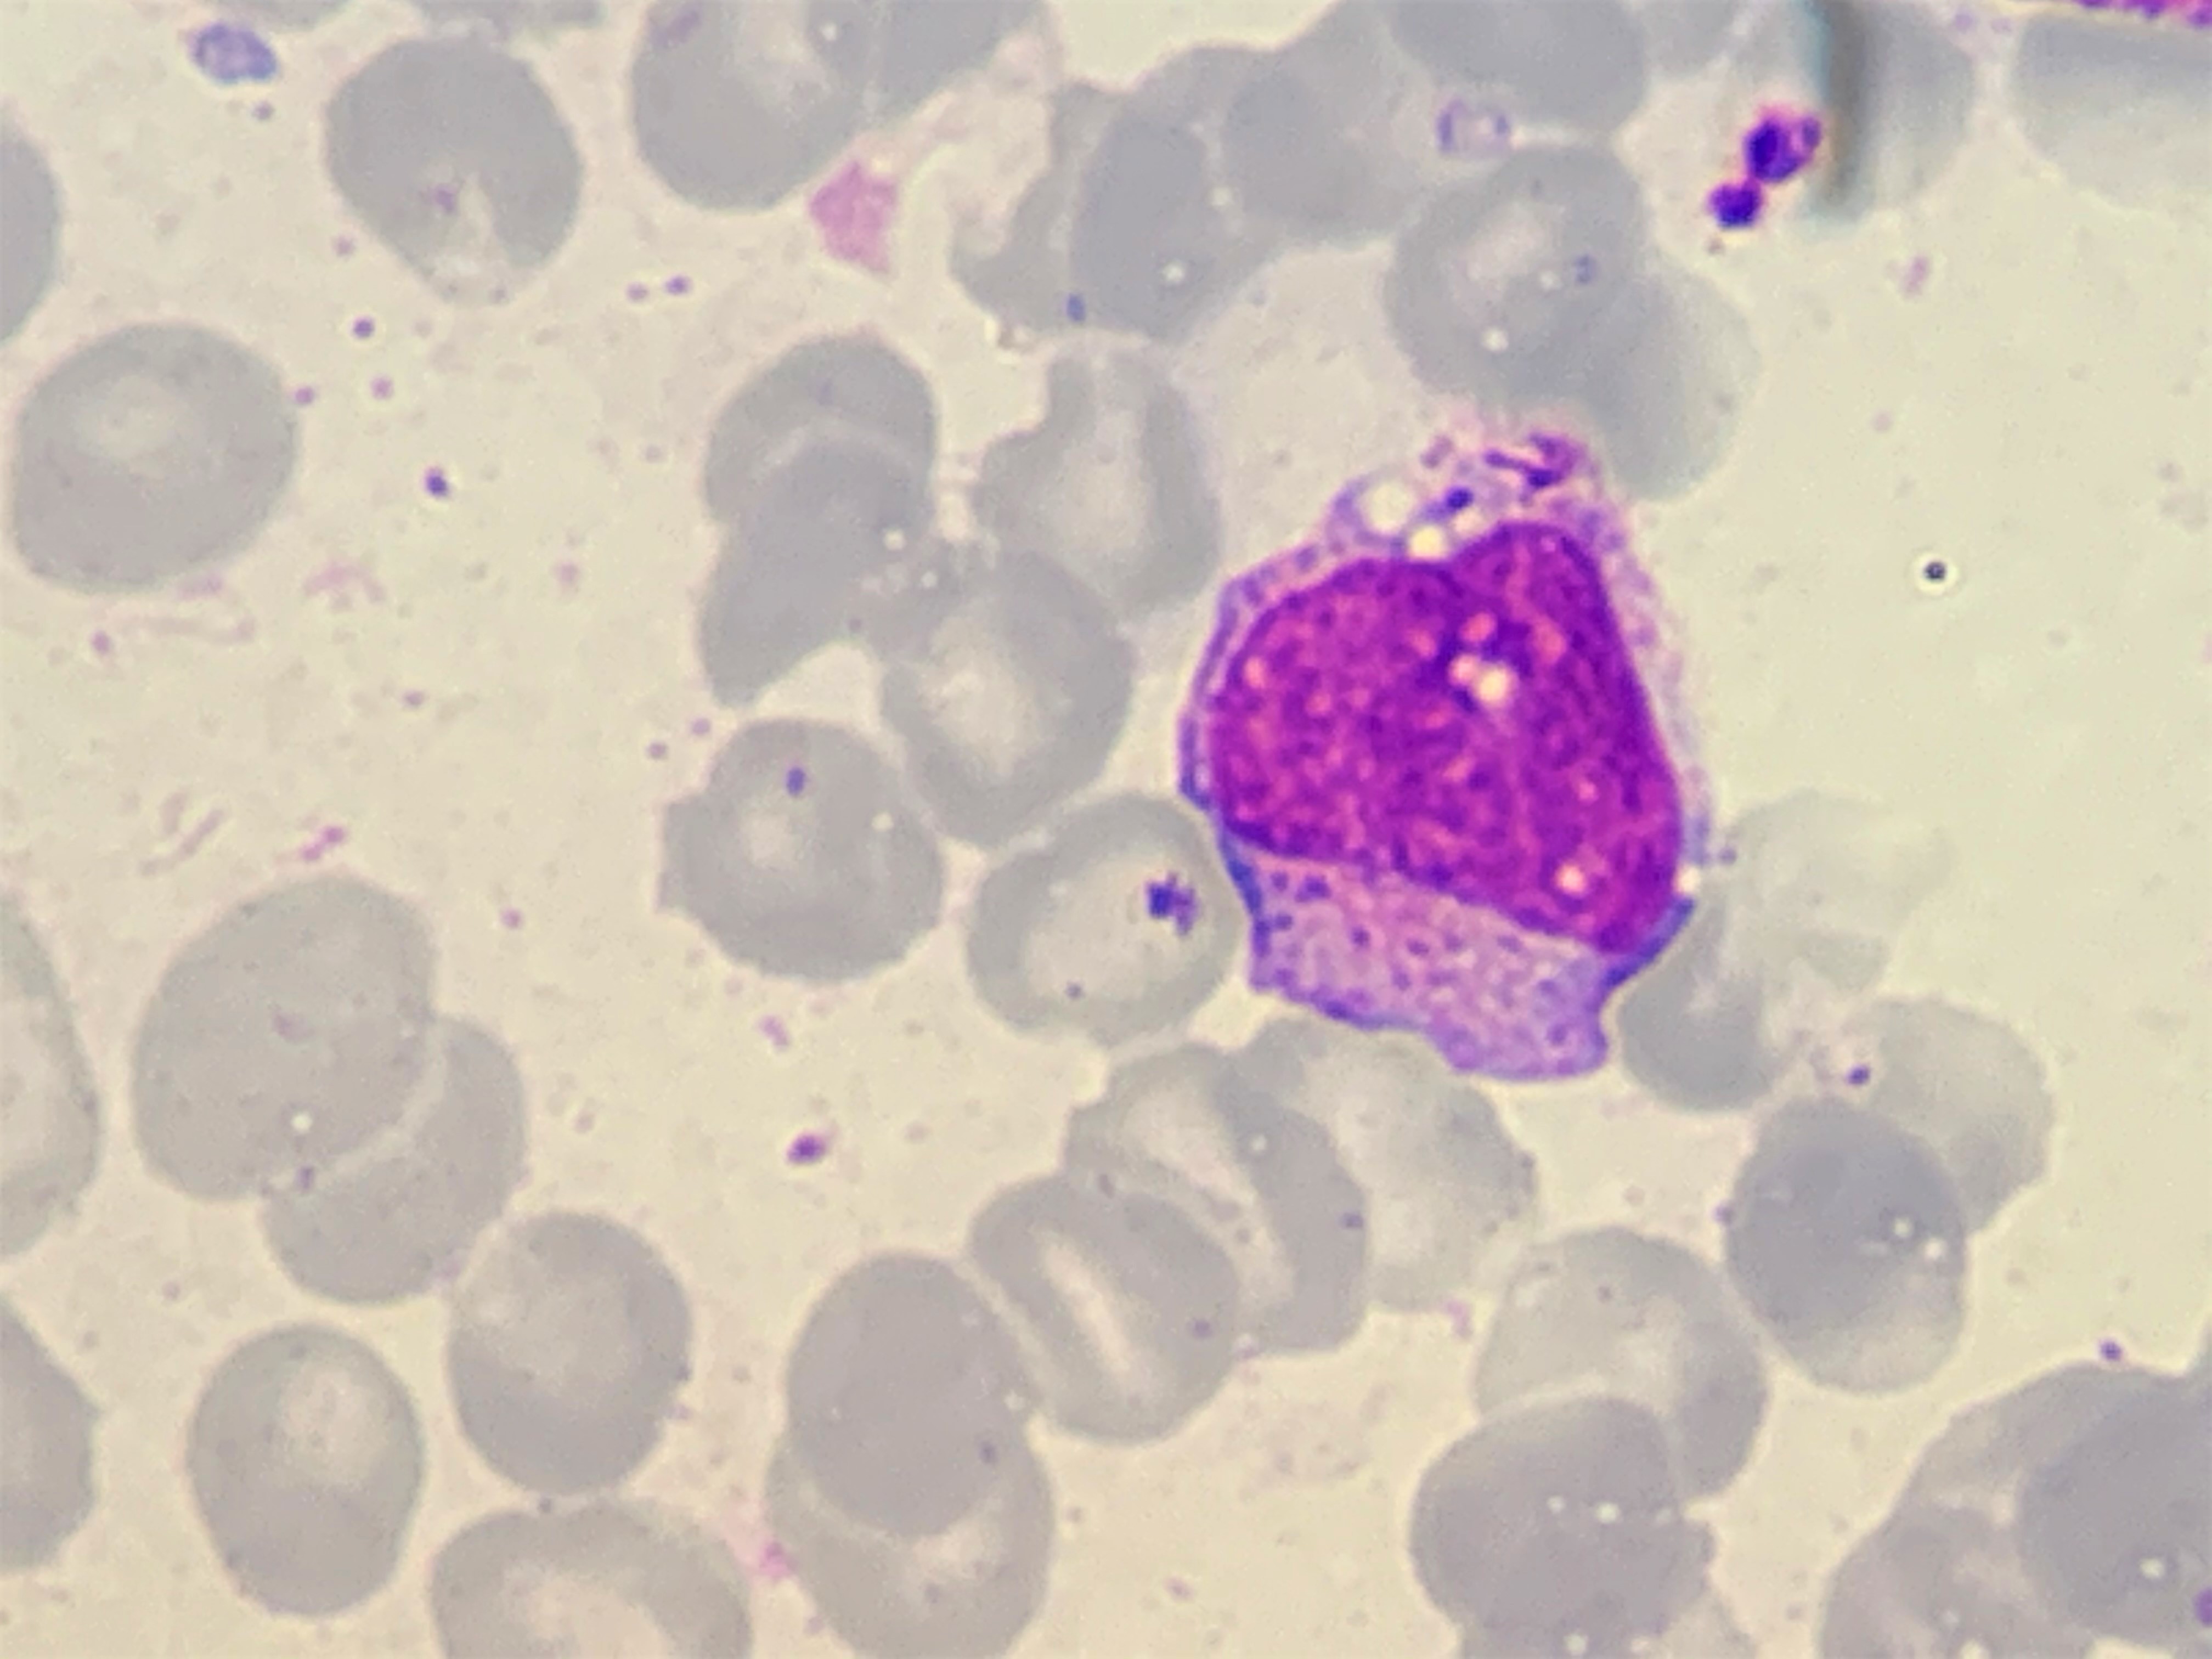
Cell type: MYELOCYTE